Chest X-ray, PA view. Patient: 35 years old, sex F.
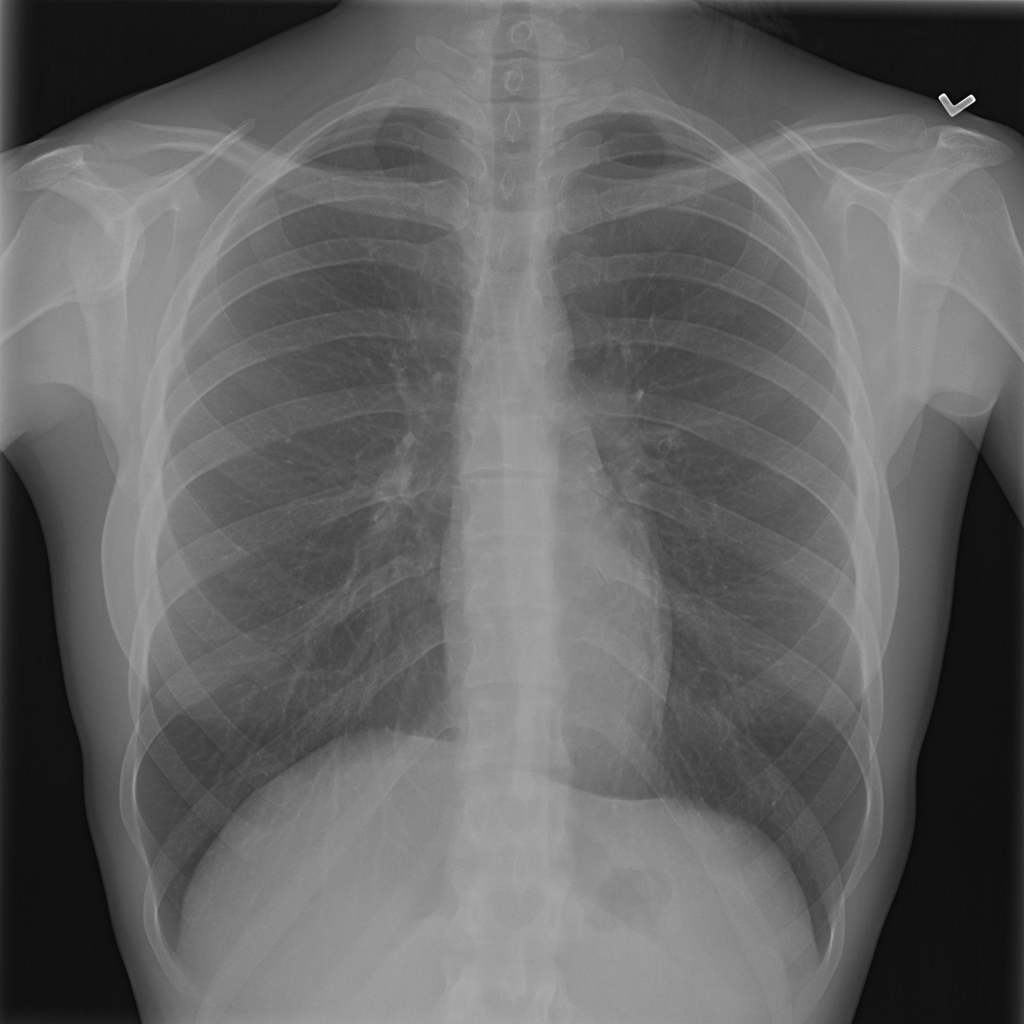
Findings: No Finding